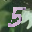
Label: 5